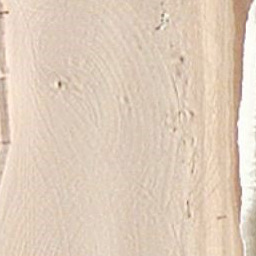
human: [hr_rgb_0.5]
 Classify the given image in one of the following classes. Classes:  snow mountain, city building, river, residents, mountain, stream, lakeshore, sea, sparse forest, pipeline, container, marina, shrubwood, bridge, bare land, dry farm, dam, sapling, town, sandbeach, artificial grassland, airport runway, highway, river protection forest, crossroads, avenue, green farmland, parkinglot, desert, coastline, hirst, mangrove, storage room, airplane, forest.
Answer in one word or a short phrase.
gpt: sandbeach